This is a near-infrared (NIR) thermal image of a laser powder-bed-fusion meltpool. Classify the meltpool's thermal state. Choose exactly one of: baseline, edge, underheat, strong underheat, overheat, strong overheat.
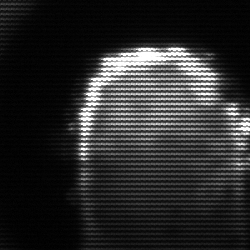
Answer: baseline